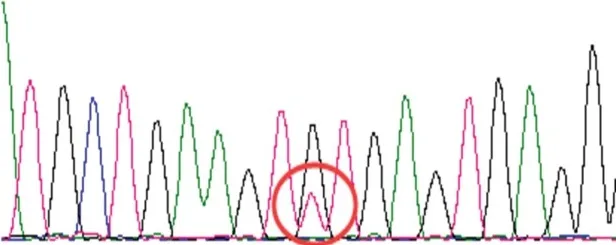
Mutation analysis and identification of the c.1858+1G>T mutation of the CSF1R gene. (A) Sequence chromatograms from parts of the CSF1R gene of this case. It displays a splice-site mutation (c.1858+1G>T) in intron 13 of CSF1R.
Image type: pathology (immunostaining)